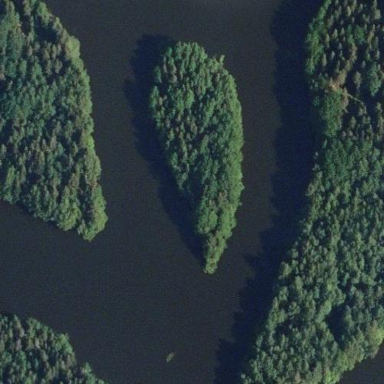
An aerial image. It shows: Deciduous woodland on small islet.